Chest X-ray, AP view. Patient: 37 years old, sex F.
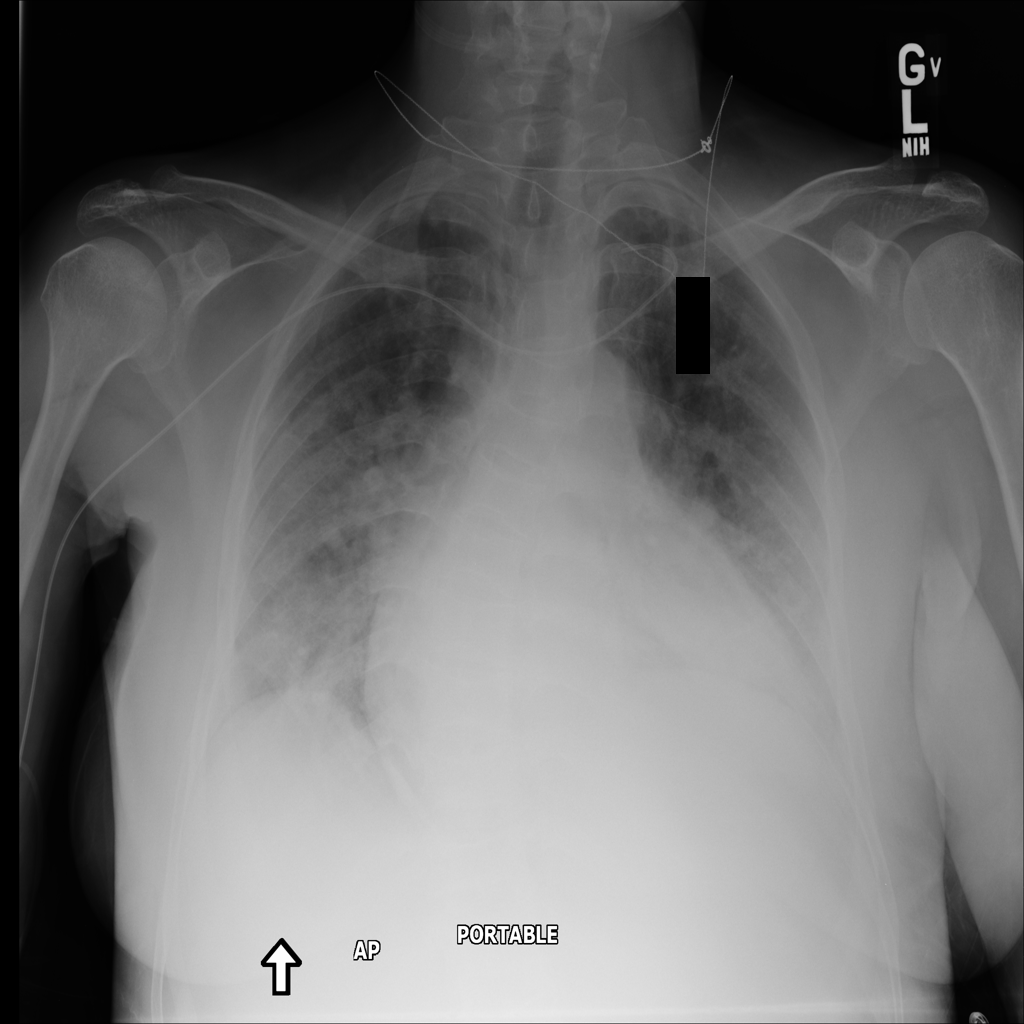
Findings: Cardiomegaly, Edema